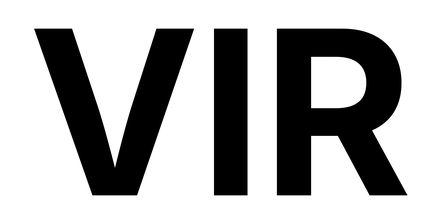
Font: Inter_Bold